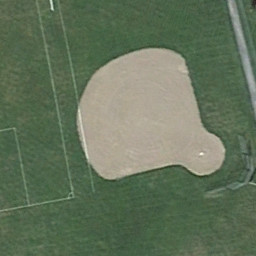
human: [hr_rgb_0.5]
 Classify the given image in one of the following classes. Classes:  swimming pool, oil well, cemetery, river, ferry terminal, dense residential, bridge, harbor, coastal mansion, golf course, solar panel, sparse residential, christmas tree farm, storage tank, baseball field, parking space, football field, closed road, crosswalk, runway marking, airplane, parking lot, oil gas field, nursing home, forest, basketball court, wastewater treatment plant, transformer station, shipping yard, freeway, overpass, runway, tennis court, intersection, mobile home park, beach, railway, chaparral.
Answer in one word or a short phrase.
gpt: baseball field